You are looking at the short-time Fourier spectrogram of a bearing's acceleration signal. Based on the visible evidence, which condition applies: normal, inner_race, outer_race, ball?
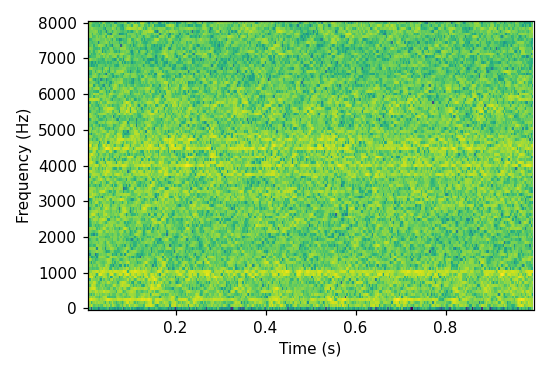
Answer: outer_race